Question: Im brand new to visual basic and im having a hard time displaying the itembox values to my label display. Any Ideas?

'''
Private Sub frmMain_Load(ByVal sender As Object, ByVal e As System.EventArgs) Handles Me.Load
'fill the list box with values
lstNames.Items.Add("Smith, Joe")
lstNames.Items.Add("Jones, Mary")
lstNames.Items.Add("Adkari, Joel")
lstNames.Items.Add("Lin, Sue")
lstNames.Items.Add("Li, Vicky")
lstNames.SelectedIndex = 0
End Sub
Private Sub MainForm_MouseClick(ByVal sender As Object, ByVal e As System.Windows.Forms.MouseEventArgs) Handles Me.MouseClick
Select Case (lstNames.SelectedIndex)
Case 0
lblDisplay.Text = "3388"
Case 1
lblDisplay.Text = "3356"
Case 2
lblDisplay.Text = "2487"
Case 3
lblDisplay.Text = "1111"
Case 4
lblDisplay.Text = "2222"
End Select
End Sub
'''
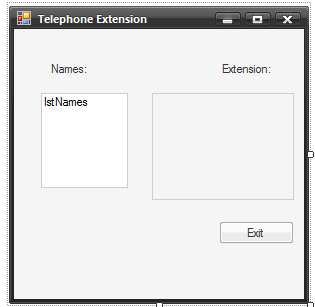
Answer: I'd try moving your code from the MainForm.MouseClick event to lstNames.ItemSelected
Double clicking on the lstNames control in the design view should create this event for you by default.